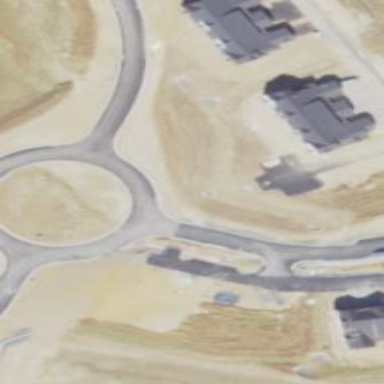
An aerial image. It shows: Circular junction on residential road.